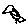
Label: bird